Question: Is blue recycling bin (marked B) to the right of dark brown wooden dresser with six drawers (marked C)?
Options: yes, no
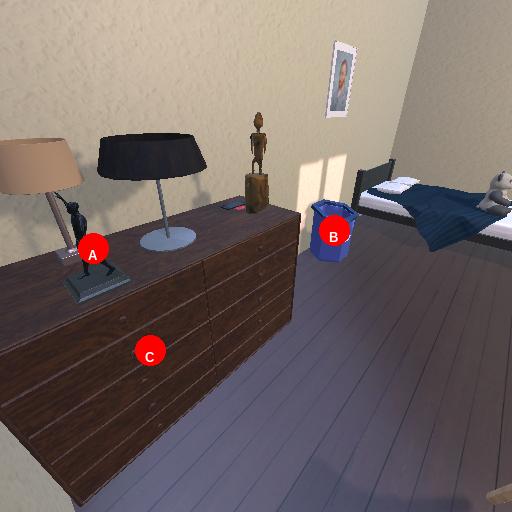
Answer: yes